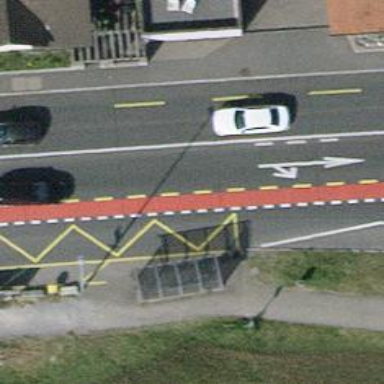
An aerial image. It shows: Asphalt road with primary designation. There is sidewalk on the left side.